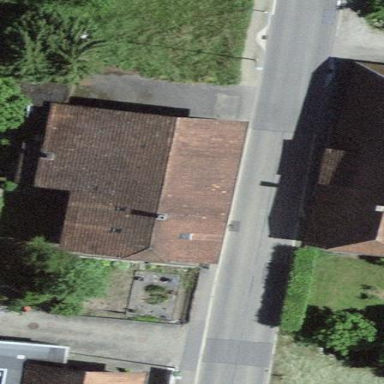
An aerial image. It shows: Farm building.